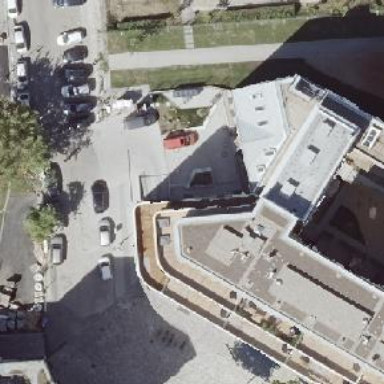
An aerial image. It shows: Parking entrance.